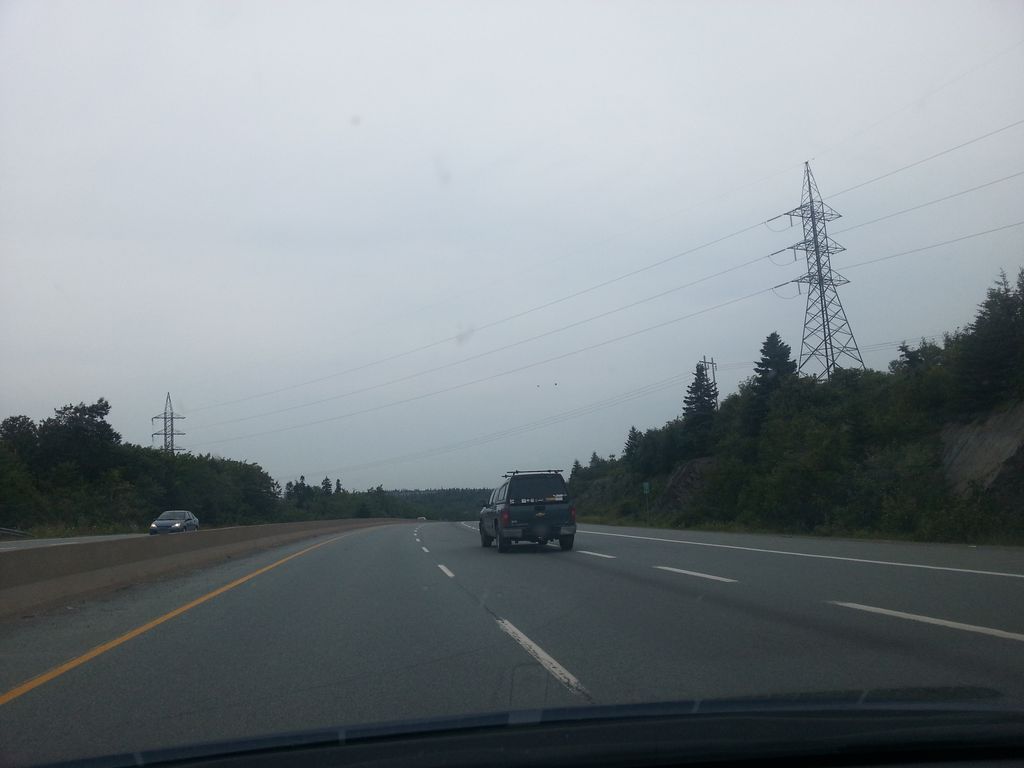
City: halifax